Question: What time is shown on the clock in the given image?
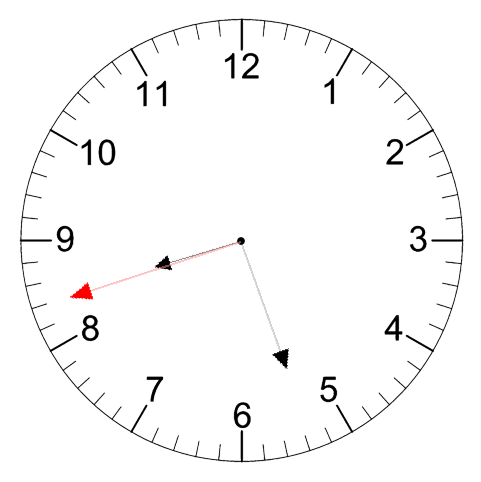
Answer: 08:26:42